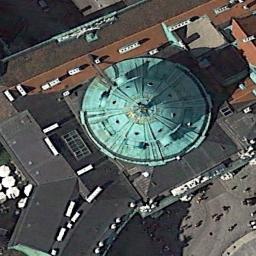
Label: church